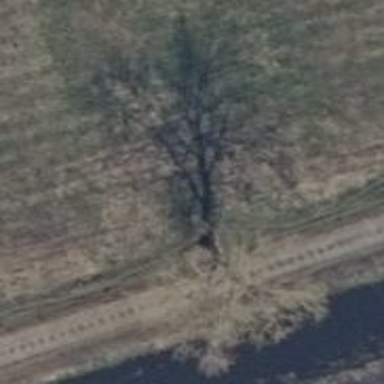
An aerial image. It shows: Deciduous tree with broadleaved leaves.